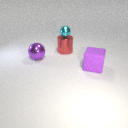
small cyan metal sphere above large red metal cylinder